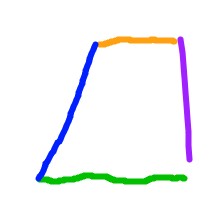
Shape: trapezoid